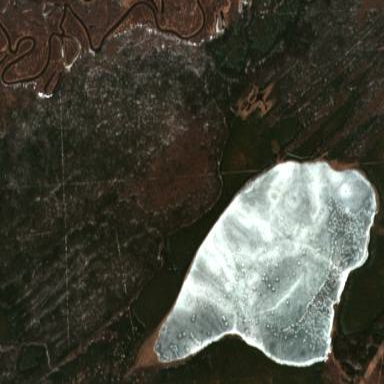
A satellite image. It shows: Natural scene featuring ice.